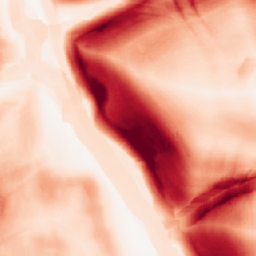
Category: morphological
Decomposition family: morphological_gradient
Decomposition parameters: size: 15
shape: square
Upsampling method: nearest
Upsampling parameters: scale: 4
Upsampling scale: 4